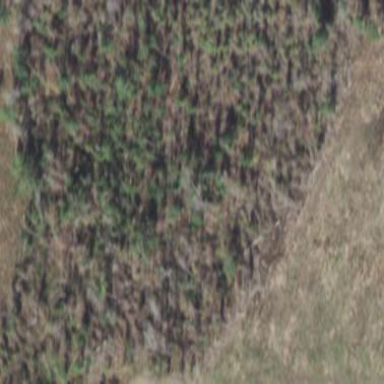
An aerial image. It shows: Forest area dominated by needle-leaved trees.